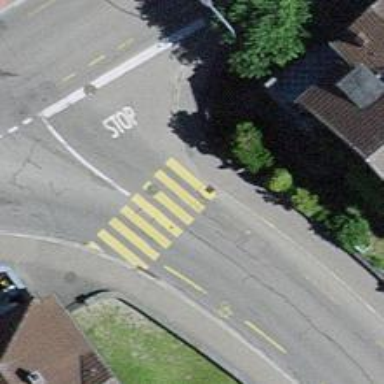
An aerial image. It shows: Zebra crossing on the road.